Question: I am new to android, using sqlite to insert data in database, and use these data on custom list view. The problem occurs when I edit the data with edit button in next activity show the row string but, in every row edit but show the data of 1st row string..
by image u can esily understand:

I want the row name in new activity page while i click on edit..
delete row when i press delete .. help me..
editlist java file
'''
public class EditLIST extends Activity {
private AndroidSQLite mySQLiteAdapter ;
final static String EXTRA_MESSAGE = "edit.list.message";
public void onClick (View view) {
Intent intent = new Intent (this,display.class);
TextView textView=(TextView) findViewById(R.id.textView1);
String message=textView.getText().toString();
//data.putString("thetext",text);
intent.putExtra(EXTRA_MESSAGE,message);
startActivity(intent);
}
@Override
public void onCreate(Bundle savedInstanceState) {
super.onCreate(savedInstanceState);
setContentView(R.layout.activity_edit_list);
ListView listContent = (ListView)findViewById(R.id.listView1);
mySQLiteAdapter = new AndroidSQLite(this);
mySQLiteAdapter.openToWrite();
mySQLiteAdapter.deleteAll();
mySQLiteAdapter.insert("umesh");
mySQLiteAdapter.insert("kalpesh");
mySQLiteAdapter.insert("manish");
mySQLiteAdapter.close();
mySQLiteAdapter = new AndroidSQLite(this);
mySQLiteAdapter.openToRead();
Cursor cursor = mySQLiteAdapter.queueAll();
startManagingCursor(cursor);
String[] from = new String[]{AndroidSQLite.KEY_FNAME};
int[] to = new int[]{R.id.textView1};
SimpleCursorAdapter cursorAdapter =
new SimpleCursorAdapter(this, R.layout.button, cursor, from, to);
listContent.setAdapter(cursorAdapter);
}
}
'''
AndroidSQLite.java file
package edit.list;
'''
import android.content.ContentValues;
import android.content.Context;
import android.database.Cursor;
import android.database.sqlite.SQLiteDatabase;
import android.database.sqlite.SQLiteOpenHelper;
import android.database.sqlite.SQLiteDatabase.CursorFactory;
public class AndroidSQLite {
public static final String MYDATABASE_NAME = "abncd";
public static final String MYDATABASE_TABLE = "zxc";
public static final int MYDATABASE_VERSION = 1;
public static final String KEY_ID = "_id";
public static final String KEY_FNAME = "FNAME";
//create table MY_DATABASE (ID integer primary key, Content text not null);
private static final String SCRIPT_CREATE_DATABASE =
"create table " + MYDATABASE_TABLE + " ("
+ KEY_ID + " integer primary key autoincrement, "
+ KEY_FNAME + " text not null);";
private SQLiteHelper sqLiteHelper;
private SQLiteDatabase sqLiteDatabase;
private Context context;
public AndroidSQLite(Context c){
context = c;
}
public AndroidSQLite openToRead() throws android.database.SQLException {
sqLiteHelper = new SQLiteHelper(context, MYDATABASE_NAME, null, MYDATABASE_VERSION);
sqLiteDatabase = sqLiteHelper.getReadableDatabase();
return this;
}
public AndroidSQLite openToWrite() throws android.database.SQLException {
sqLiteHelper = new SQLiteHelper(context, MYDATABASE_NAME, null, MYDATABASE_VERSION);
sqLiteDatabase = sqLiteHelper.getWritableDatabase();
return this;
}
public void close(){
sqLiteHelper.close();
}
public long insert(String fname){
ContentValues contentValues = new ContentValues();
contentValues.put(KEY_FNAME, fname);
return sqLiteDatabase.insert(MYDATABASE_TABLE, null, contentValues);
}
public int deleteAll(){
return sqLiteDatabase.delete(MYDATABASE_TABLE, null, null);
}
public Cursor queueAll(){
String[] columns = new String[]{KEY_ID, KEY_FNAME};
Cursor cursor = sqLiteDatabase.query(MYDATABASE_TABLE, columns,
null, null, null, null, null);
return cursor;
}
public class SQLiteHelper extends SQLiteOpenHelper {
public SQLiteHelper(Context context, String name,
CursorFactory factory, int version) {
super(context, name, factory, version);
}
@Override
public void onCreate(SQLiteDatabase db) {
// TODO Auto-generated method stub
db.execSQL(SCRIPT_CREATE_DATABASE);
}
@Override
public void onUpgrade(SQLiteDatabase db, int oldVersion, int newVersion) {
// TODO Auto-generated method stub
}
}
}
'''
display.java
'''
public class display extends Activity {
public void onCreate(Bundle savedInstanceState) {
super.onCreate(savedInstanceState);
setContentView(R.layout.display);
// Get the message from the intent
Intent intent = getIntent();
String message = intent.getStringExtra(EditLIST.EXTRA_MESSAGE);
// Create the text view
EditText editText = new EditText(this);
editText.setTextSize(40);
editText.setText(message);
// Set the text view as the activity layout
setContentView(editText);
}
public boolean onCreateOptionsMenu (Menu menu)
{
MenuInflater inflater = getMenuInflater();
inflater.inflate(R.menu.activity_edit_list,menu);
return true;
}
}
'''
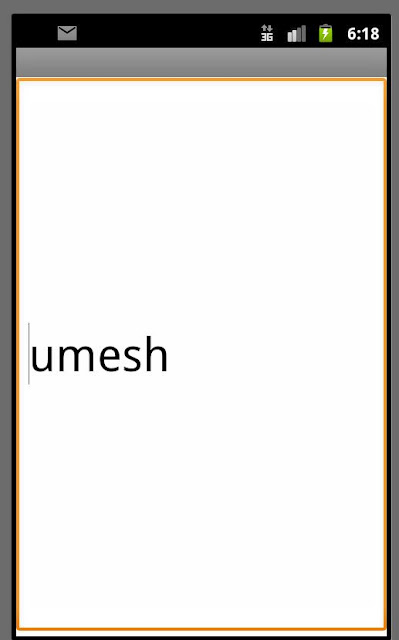
Answer: I'm not sure If I understand you correctly. As I understood when you click edit you always get the data from the first item regardless of which item you actually clicked? In that case I think the problem is here :
'''
TextView textView=(TextView) findViewById(R.id.textView1);
'''
You're searching for R.id.textView1 in the whole list and only the first item is being returned. You need to search only within the item clicked :
'''
TextView textView=(TextView) view.findViewById(R.id.textView1);
'''
Where view is the parameter to the onClick function.
As I said I'm not sure if that was the question but it looks like a problem.